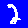
Digit: 2